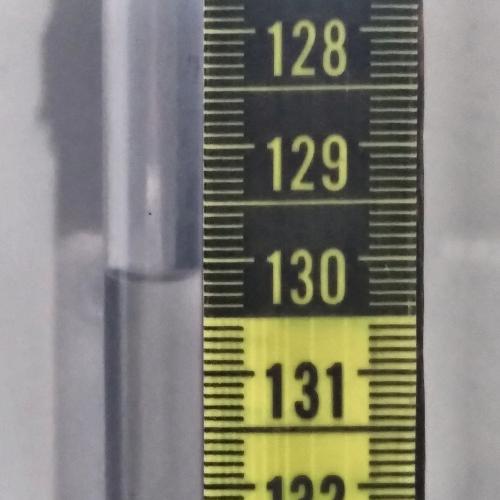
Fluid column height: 130.2 cm